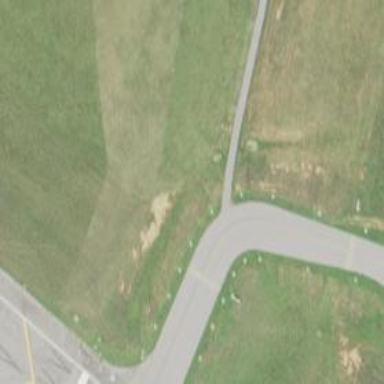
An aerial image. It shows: Image of taxiway at airport.